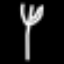
Label: fork